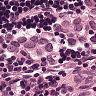
Metastatic tissue present: yes